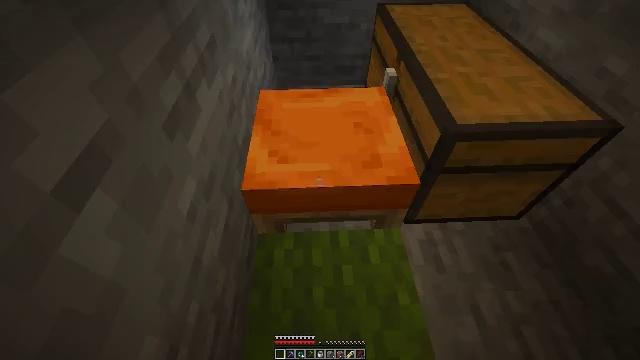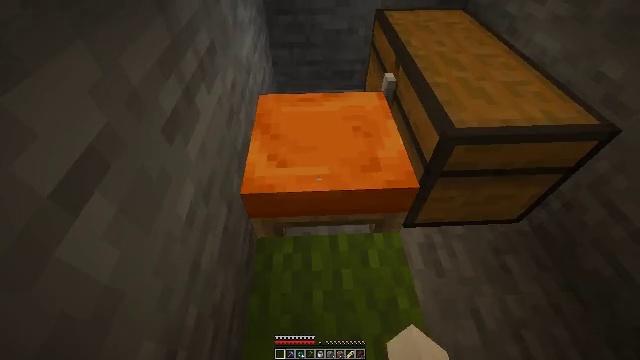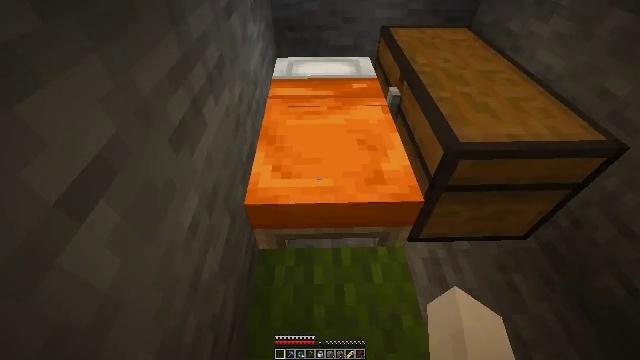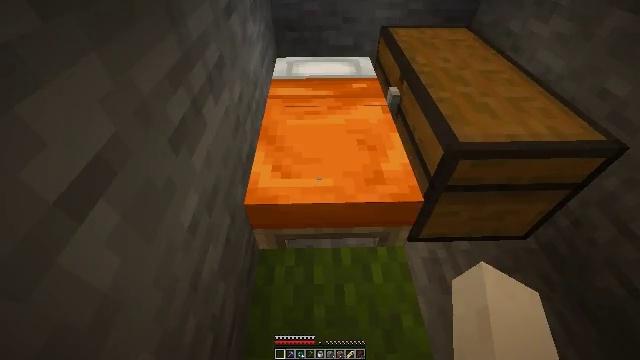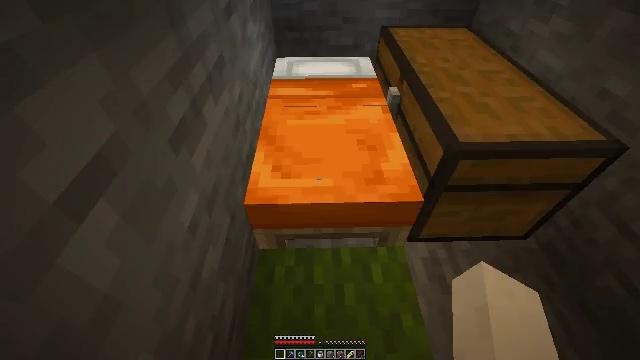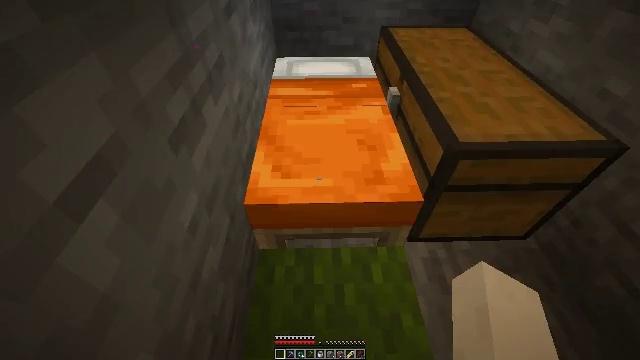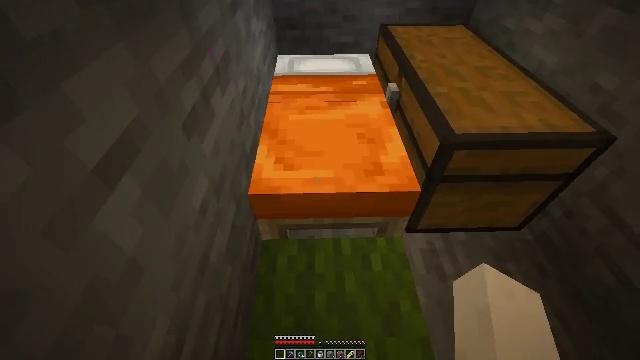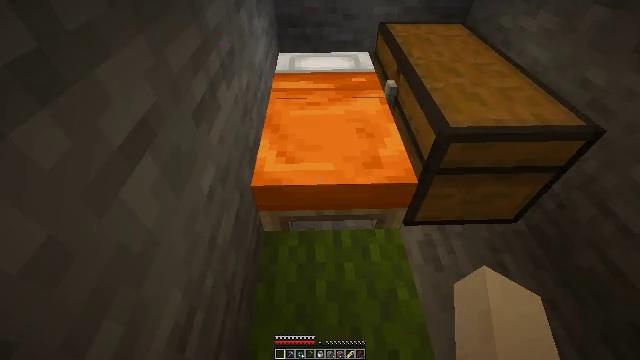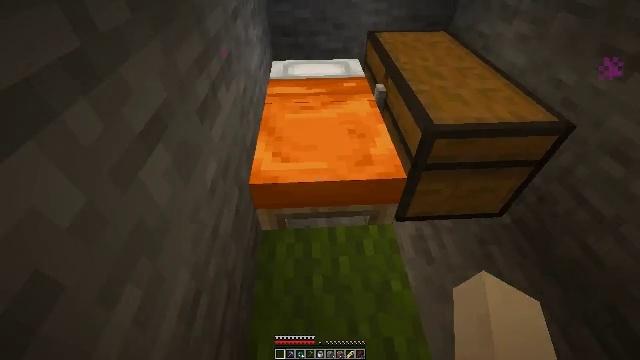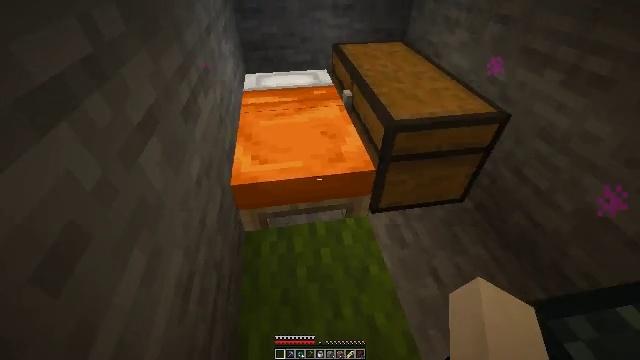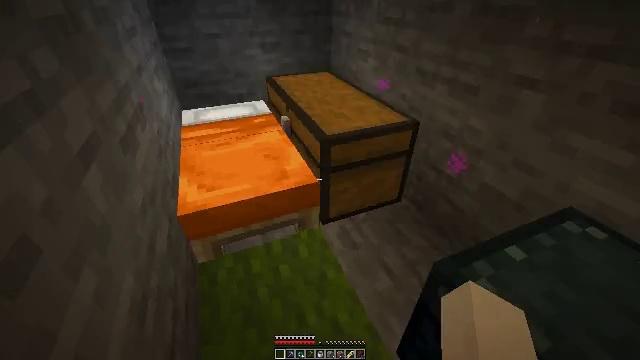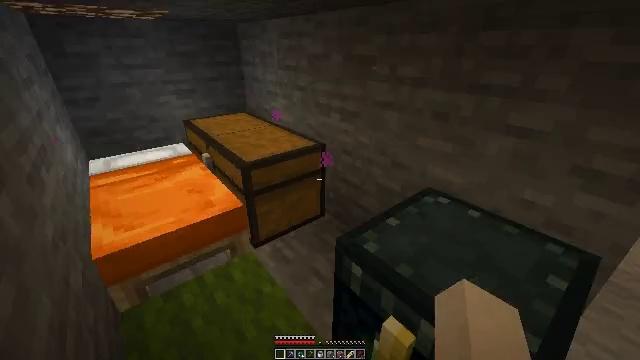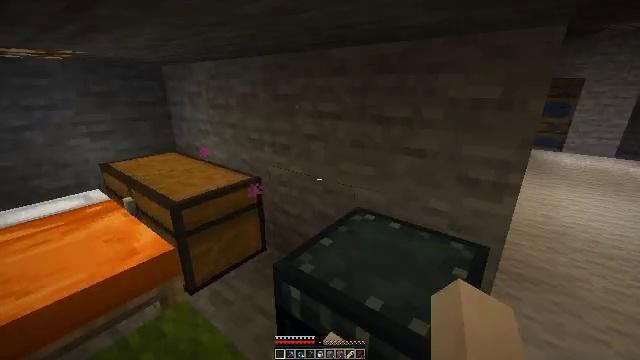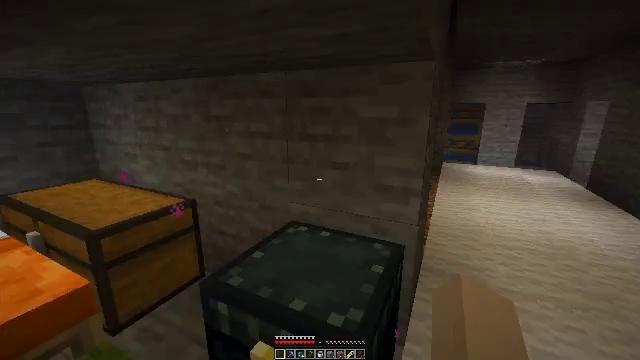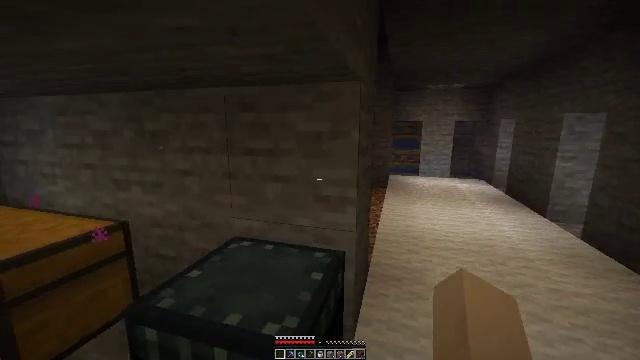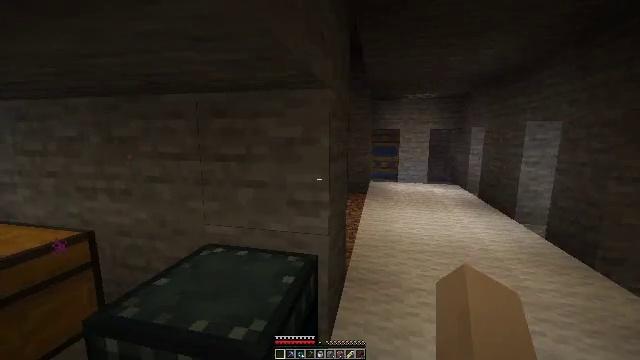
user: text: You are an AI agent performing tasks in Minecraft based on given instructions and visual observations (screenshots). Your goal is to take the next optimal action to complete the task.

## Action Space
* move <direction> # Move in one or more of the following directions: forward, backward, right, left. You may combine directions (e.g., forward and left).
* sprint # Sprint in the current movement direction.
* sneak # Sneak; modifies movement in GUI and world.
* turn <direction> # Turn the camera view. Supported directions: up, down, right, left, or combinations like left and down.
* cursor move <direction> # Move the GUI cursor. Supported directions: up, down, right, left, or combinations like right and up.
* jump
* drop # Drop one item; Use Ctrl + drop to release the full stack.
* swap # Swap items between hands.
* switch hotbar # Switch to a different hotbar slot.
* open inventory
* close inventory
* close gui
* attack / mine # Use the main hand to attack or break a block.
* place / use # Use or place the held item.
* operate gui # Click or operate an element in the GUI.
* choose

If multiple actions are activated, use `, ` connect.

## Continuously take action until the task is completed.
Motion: motion action
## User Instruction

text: Recycle the blast furnace by breaking it.
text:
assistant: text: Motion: no_op
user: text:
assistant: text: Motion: turn left and up
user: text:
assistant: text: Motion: no_op
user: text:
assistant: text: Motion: no_op
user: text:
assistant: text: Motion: no_op
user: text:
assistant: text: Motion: move back
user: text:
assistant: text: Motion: move back
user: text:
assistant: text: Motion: move back, turn right and up
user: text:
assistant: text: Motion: move back, turn right and up
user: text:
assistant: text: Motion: move back, turn right and up
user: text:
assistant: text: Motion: move back, turn right and up
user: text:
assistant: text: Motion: move back, turn right and up
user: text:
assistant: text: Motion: move back, turn right and up
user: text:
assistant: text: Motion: move back, turn right and up
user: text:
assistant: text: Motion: move back and move right, turn right and up
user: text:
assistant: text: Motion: move back and move right
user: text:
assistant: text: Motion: move back and move right
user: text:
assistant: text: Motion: move right
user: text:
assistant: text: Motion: move right
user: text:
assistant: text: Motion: move forward and move right
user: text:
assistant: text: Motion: move forward and move right
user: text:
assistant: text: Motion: move forward
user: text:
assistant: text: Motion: move forward
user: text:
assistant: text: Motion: move forward, sprint
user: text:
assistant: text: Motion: move forward, sprint, turn left
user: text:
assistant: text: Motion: move forward, sprint
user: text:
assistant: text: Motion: move forward, sprint
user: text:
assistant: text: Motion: move forward, turn left
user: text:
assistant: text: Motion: move forward, turn left
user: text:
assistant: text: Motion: move forward, turn left